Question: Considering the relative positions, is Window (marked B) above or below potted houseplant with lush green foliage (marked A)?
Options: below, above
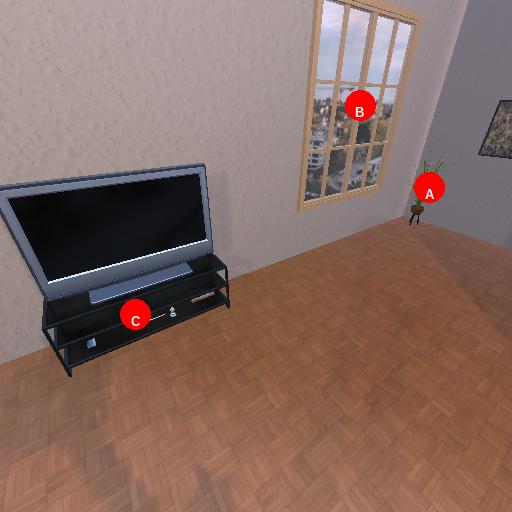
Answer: below